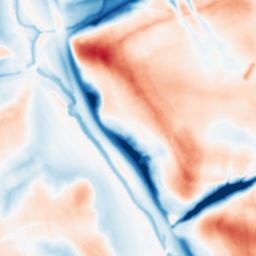
Category: multiscale
Decomposition family: dog_multiscale
Decomposition parameters: sigma_ratio: 2
n_scales: 4
base_sigma: 1
Upsampling method: bicubic_16x
Upsampling parameters: scale: 16
Upsampling scale: 16